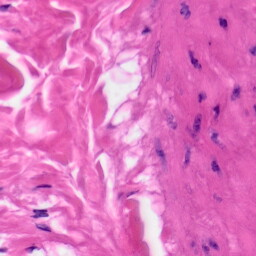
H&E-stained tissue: Skin